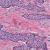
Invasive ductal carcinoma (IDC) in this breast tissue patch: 1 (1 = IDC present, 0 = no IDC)